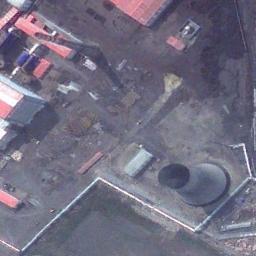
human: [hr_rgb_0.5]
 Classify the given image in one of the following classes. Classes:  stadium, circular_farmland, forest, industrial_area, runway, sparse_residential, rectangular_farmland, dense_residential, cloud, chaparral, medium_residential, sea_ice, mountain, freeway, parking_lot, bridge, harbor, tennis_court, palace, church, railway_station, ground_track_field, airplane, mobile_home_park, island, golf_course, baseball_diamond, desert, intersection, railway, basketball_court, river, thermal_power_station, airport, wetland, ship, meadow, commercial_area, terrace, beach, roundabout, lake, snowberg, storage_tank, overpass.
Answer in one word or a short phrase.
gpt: thermal_power_station